Question: I need help with this error, I don't know how to correct or fix it

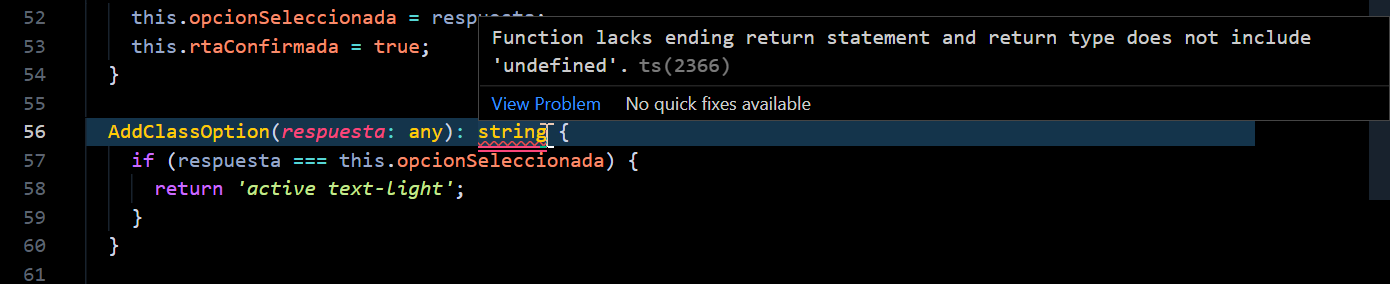
Answer: Not all paths are returning a string. Or you need to declare the type of your function as 'string | void' or you need to add 'return '';' at the end of your function. Should do the trick!